Question: I want to set fixed column width, but when content (String) is longer than width of column, then width of column stretch to width of string.
But I need to have static width of column, not modifiable, and when content is longer, then transfer content to the next line. Thanks
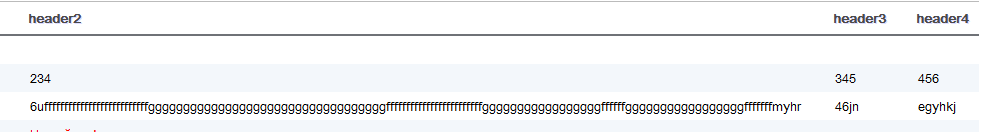
Answer: Assuming you have code
'''
cellTable.addColumn(column1);
cellTable.addColumn(column2);
cellTable.setColumnWidth(column1, 120.0, Unit.PX);
cellTable.setColumnWidth(column2, 350.0, Unit.PX);
'''
in you style.css
'''
.wordWrap{
width:100%;
word-wrap: break-word;
}
'''
Then Set CSS
'''
cellTable.setStyleName("wordWrap");
'''